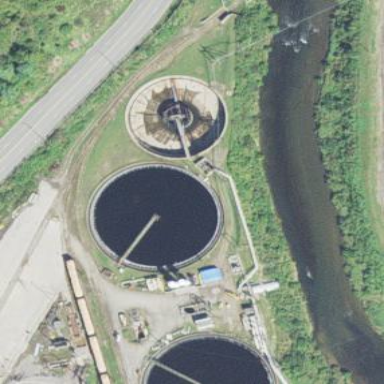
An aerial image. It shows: Image of wastewater.